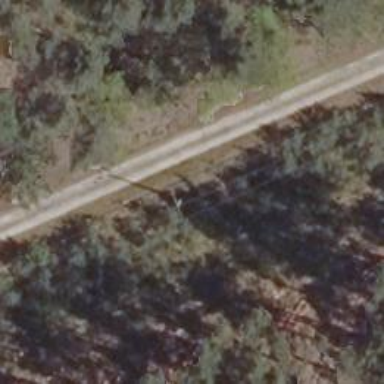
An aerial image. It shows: Minor power line with three cables.